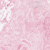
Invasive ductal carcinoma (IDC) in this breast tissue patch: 0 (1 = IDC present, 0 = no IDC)